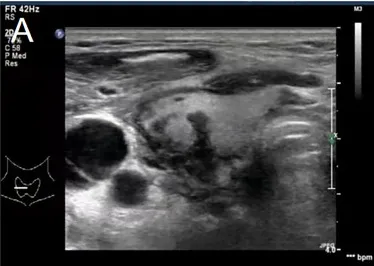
Transverse and longitudinal ultrasound showing thyroid invasion. (A) Ultrasound transects of thyroid showing a hypoechoic, irregular, and ill-defined thyroid at the right side.
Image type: radiology (ultrasound)